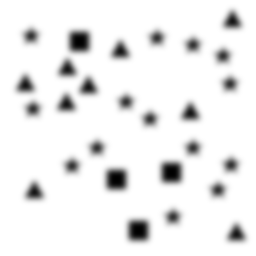
Squares: 4
Triangles: 9
Stars: 14
Total shapes: 27